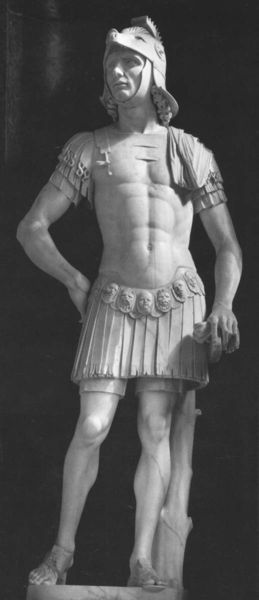
Titel: Grabmal des Dogen Andrea Vendramin
Künstler: Tullio Lombardo
Standort: Venedig, S. Giovanni e Paolo (EU - I - Venetien)
Schlagwörter: hand, mann, umhang, brust, marmor, blick, rock, gesichter, arme, falten, stehen, schultern, skulptur, statue, beine, stab, muskeln, sandalen, bauch, kontrapost, bauchnabel, knie, foto, rippen, kniee, uniform, soldat, helm, ritter, römer, sandale, brustpanzer, harnisch, muskel, wams, standbein, legionär, römisch, standbild, skulptir, römischer kaiser, hanisch